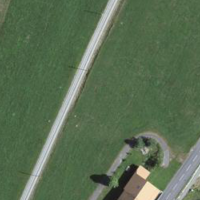
EUNIS habitat code: 24
Species observed at this site:
Pica pica
Corvus corone